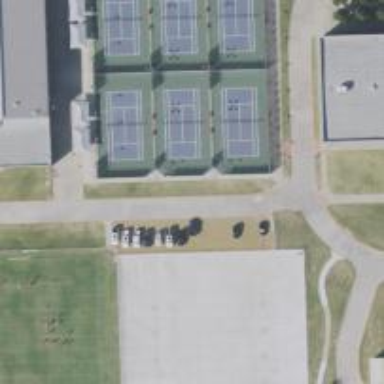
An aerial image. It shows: Tennis court on pitch designated for leisure land.